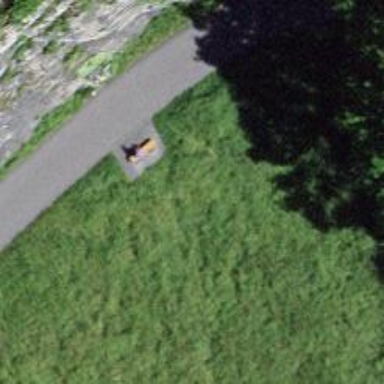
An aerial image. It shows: Bench.